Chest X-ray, PA view. Patient: 78 years old, sex F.
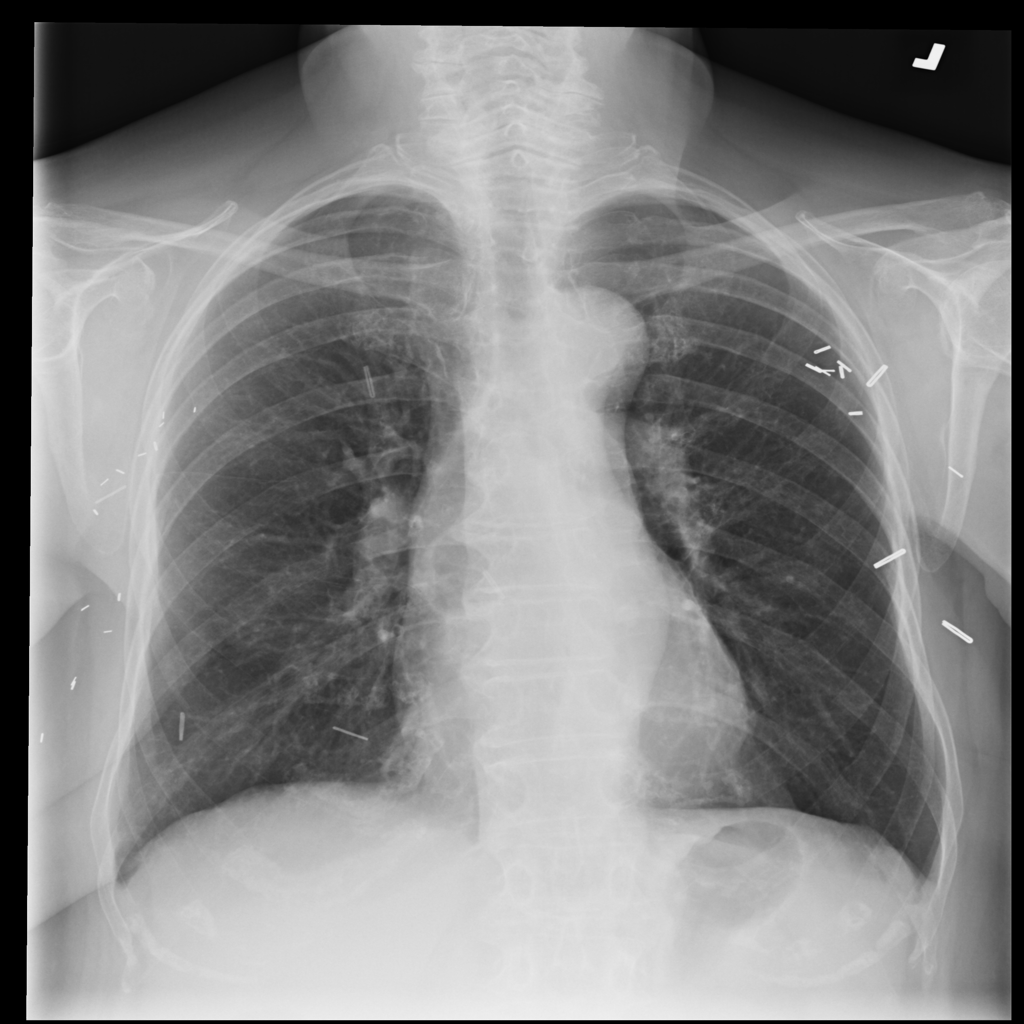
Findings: No Finding